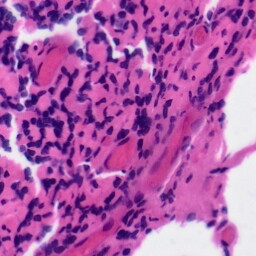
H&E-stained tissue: Tonsil